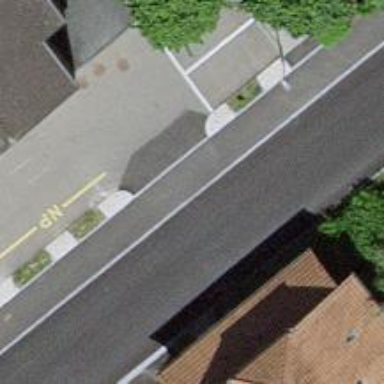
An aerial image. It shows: Residential road with asphalt surface and sidewalk on the left.